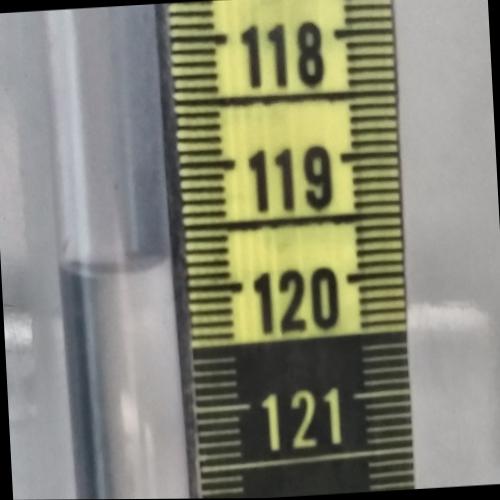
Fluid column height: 119.8 cm